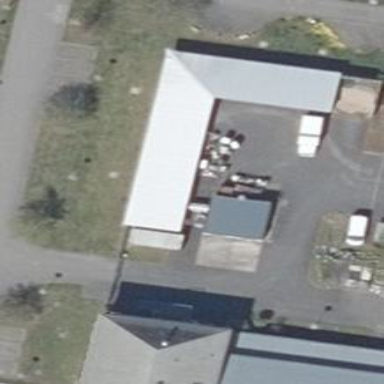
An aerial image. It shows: Warehouse building.